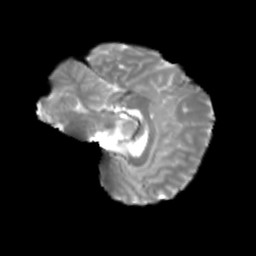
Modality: T2w
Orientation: sagittal
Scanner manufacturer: siemens
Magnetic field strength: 3 T
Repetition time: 4 s
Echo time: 0.0594 s